Question: I want to remove my app, which is currently marked "Ready for sale", from the App Store. I could not find any documentation on this, and there is no "Remove from Sale" option in the "Manage Your Apps" section of iTunes Connect. Can anyone guide me on how I can remove my app from the App Store?
I have found one solution here but I'm not able to do it that <URL> they mentioned some steps like i have given below.
'''
Go to "Manage Your Applications" and select the app.
Click "Rights and Pricing" (blue button at the top right.
Below the availability date and price tier section, you should see a grid of checkboxes for the various countries your app is available in. Click the blue "Deselect All" button.
Click "Save Changes" at the bottom.
'''
But the problem is not not able find the grid checkboxes for the countries. Its showing like this.

So please tell me how to remove the app from the app store .
Thanks.
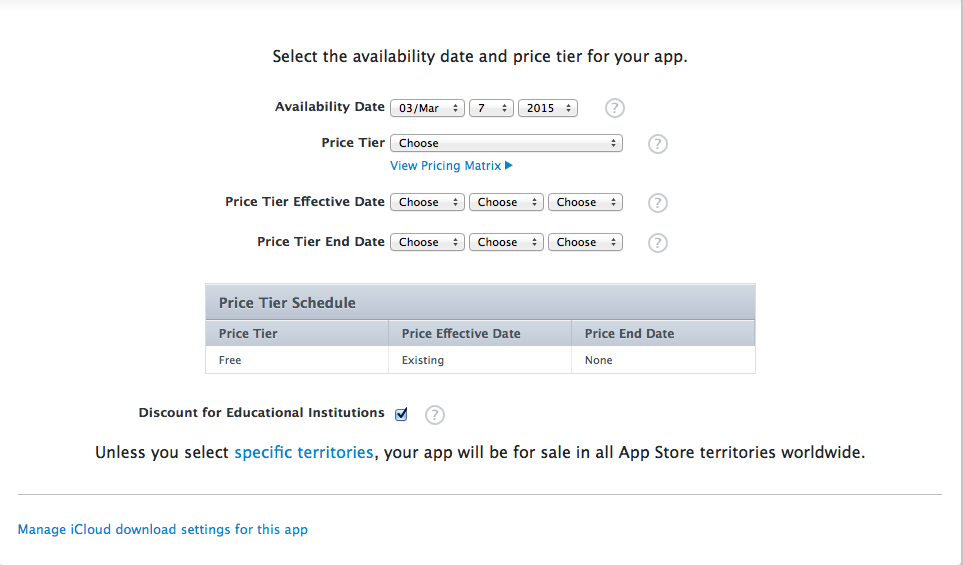
Answer: Click where it says "specific territories" in blue and you'll see the grid.
From there tap the 'deselect all' option and your app will be removed from sale